Question: I have 3 tables and the result table should have columns from all three tables based on the column 'user_id' of first table.

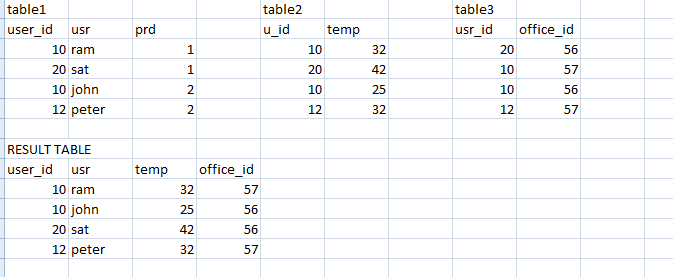
Answer: Assuming 10,john should be 15,john this looks like a very simple join. If the below model is incorrect please copy it, edit it and add to your question.
'''
drop table if exists t1,t2,t3;
create table t1(u_id int, name varchar(10), prd int);
create table t2(u_id int, temp int);
create table t3(u_id int, Office int);
insert into t1 values (10,'ram',1), (15,'john',1),(20,'sat',1),(12,'peter',1);
insert into t2 values (10,32),(20,42),(15,25),(12,32);
insert into t3 values (20,56),(10,57),(15,56),(12,57);
'''
This query
'''
select t1.*,t2.*,t3.*
from t1
join t2 on t2.u_id = t1.u_id
join t3 on t3.U_id = t1.u_id
order by t1.u_id;
'''
Produces this result
'''
+------+-------+------+------+------+------+--------+
| u_id | name | prd | u_id | temp | u_id | Office |
+------+-------+------+------+------+------+--------+
| 10 | ram | 1 | 10 | 32 | 10 | 57 |
| 12 | peter | 1 | 12 | 32 | 12 | 57 |
| 15 | john | 1 | 15 | 25 | 15 | 56 |
| 20 | sat | 1 | 20 | 42 | 20 | 56 |
+------+-------+------+------+------+------+--------+
4 rows in set (0.00 sec)
'''
If the model looks like this
'''
drop table if exists t1,t2,t3;
create table t1(u_id int, name varchar(10), prd int);
create table t2(u_id int, temp int);
create table t3(u_id int, Office int);
insert into t1 values (10,'ram',1), (15,'john',1),(20,'sat',1),(12,'peter',1);
insert into t2 values (10,32),(20,42),(10,25),(12,32);
insert into t3 values (20,56),(10,57),(10,60),(10,56),(12,57);
'''
You may need to simulate a full join
'''
select t1.u_id,t1.name,t2temp,t3office
from t1
join
(
select t2.u_id as t2id, t2.temp as t2temp, t3.u_id as t3uid,t3.office as t3office
from
(
select t2.*,if(t2.u_id <> @p ,@rn:=1,@rn:=@rn+1) rn,@p:=t2.u_id from t2 ,(select @rn:=0,@p:=0) rn order by t2.u_id
) t2
left outer join
(
select t3.*,if(t3.u_id <> @p1 ,@rn1:=1,@rn1:=@rn1+1) rn,@p1:=t3.u_id from t3 ,(select @rn1:=0,@p1:=0) rn1 order by t3.u_id
) t3 on t3.u_id = t2.u_id and t2.rn = t3.rn
union all
select t2.u_id as t2id, t2.temp as t2temp, t3.u_id as t3uid,t3.office as t3office
from
(
select t2.*,if(t2.u_id <> @p ,@rn:=1,@rn:=@rn+1) rn,@p:=t2.u_id from t2 ,(select @rn:=0,@p:=0) rn order by t2.u_id
) t2
right outer join
(
select t3.*,if(t3.u_id <> @p1 ,@rn1:=1,@rn1:=@rn1+1) rn,@p1:=t3.u_id from t3 ,(select @rn1:=0,@p1:=0) rn1 order by t3.u_id
) t3 on t3.u_id = t2.u_id and t2.rn = t3.rn
where t2.rn is null
) z on t1.u_id = t2id or t1.u_id = t3uid
order by t1.u_id
+------+-------+--------+----------+
| u_id | name | t2temp | t3office |
+------+-------+--------+----------+
| 10 | ram | NULL | 56 |
| 10 | ram | 32 | 57 |
| 10 | ram | 25 | 60 |
| 12 | peter | 32 | 57 |
| 20 | sat | 42 | 56 |
+------+-------+--------+----------+
5 rows in set (0.00 sec)
'''